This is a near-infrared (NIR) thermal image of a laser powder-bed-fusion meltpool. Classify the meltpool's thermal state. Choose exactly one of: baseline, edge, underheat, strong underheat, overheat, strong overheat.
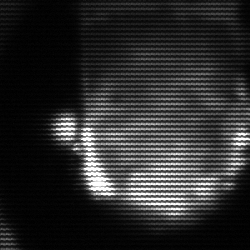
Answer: baseline